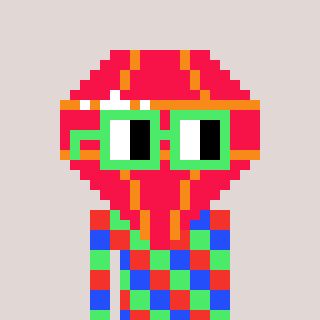
a pixel art character with square light green glasses, a red diamond-shaped head and a teal-colored body on a warm background